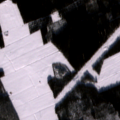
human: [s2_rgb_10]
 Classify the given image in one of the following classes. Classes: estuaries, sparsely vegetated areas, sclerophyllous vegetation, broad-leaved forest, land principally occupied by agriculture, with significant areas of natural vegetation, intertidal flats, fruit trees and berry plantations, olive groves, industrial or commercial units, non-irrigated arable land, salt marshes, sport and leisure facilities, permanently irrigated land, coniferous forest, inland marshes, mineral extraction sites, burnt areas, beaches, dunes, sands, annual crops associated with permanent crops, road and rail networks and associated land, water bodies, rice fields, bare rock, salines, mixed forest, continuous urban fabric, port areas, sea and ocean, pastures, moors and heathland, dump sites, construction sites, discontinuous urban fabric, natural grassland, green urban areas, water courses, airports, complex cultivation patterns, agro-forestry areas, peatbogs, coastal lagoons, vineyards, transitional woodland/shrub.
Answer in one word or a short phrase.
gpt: non-irrigated arable land, coniferous forest, mixed forest